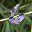
Label: 6